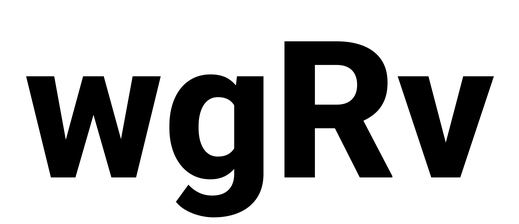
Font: Roboto_ExtraBold